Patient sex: M
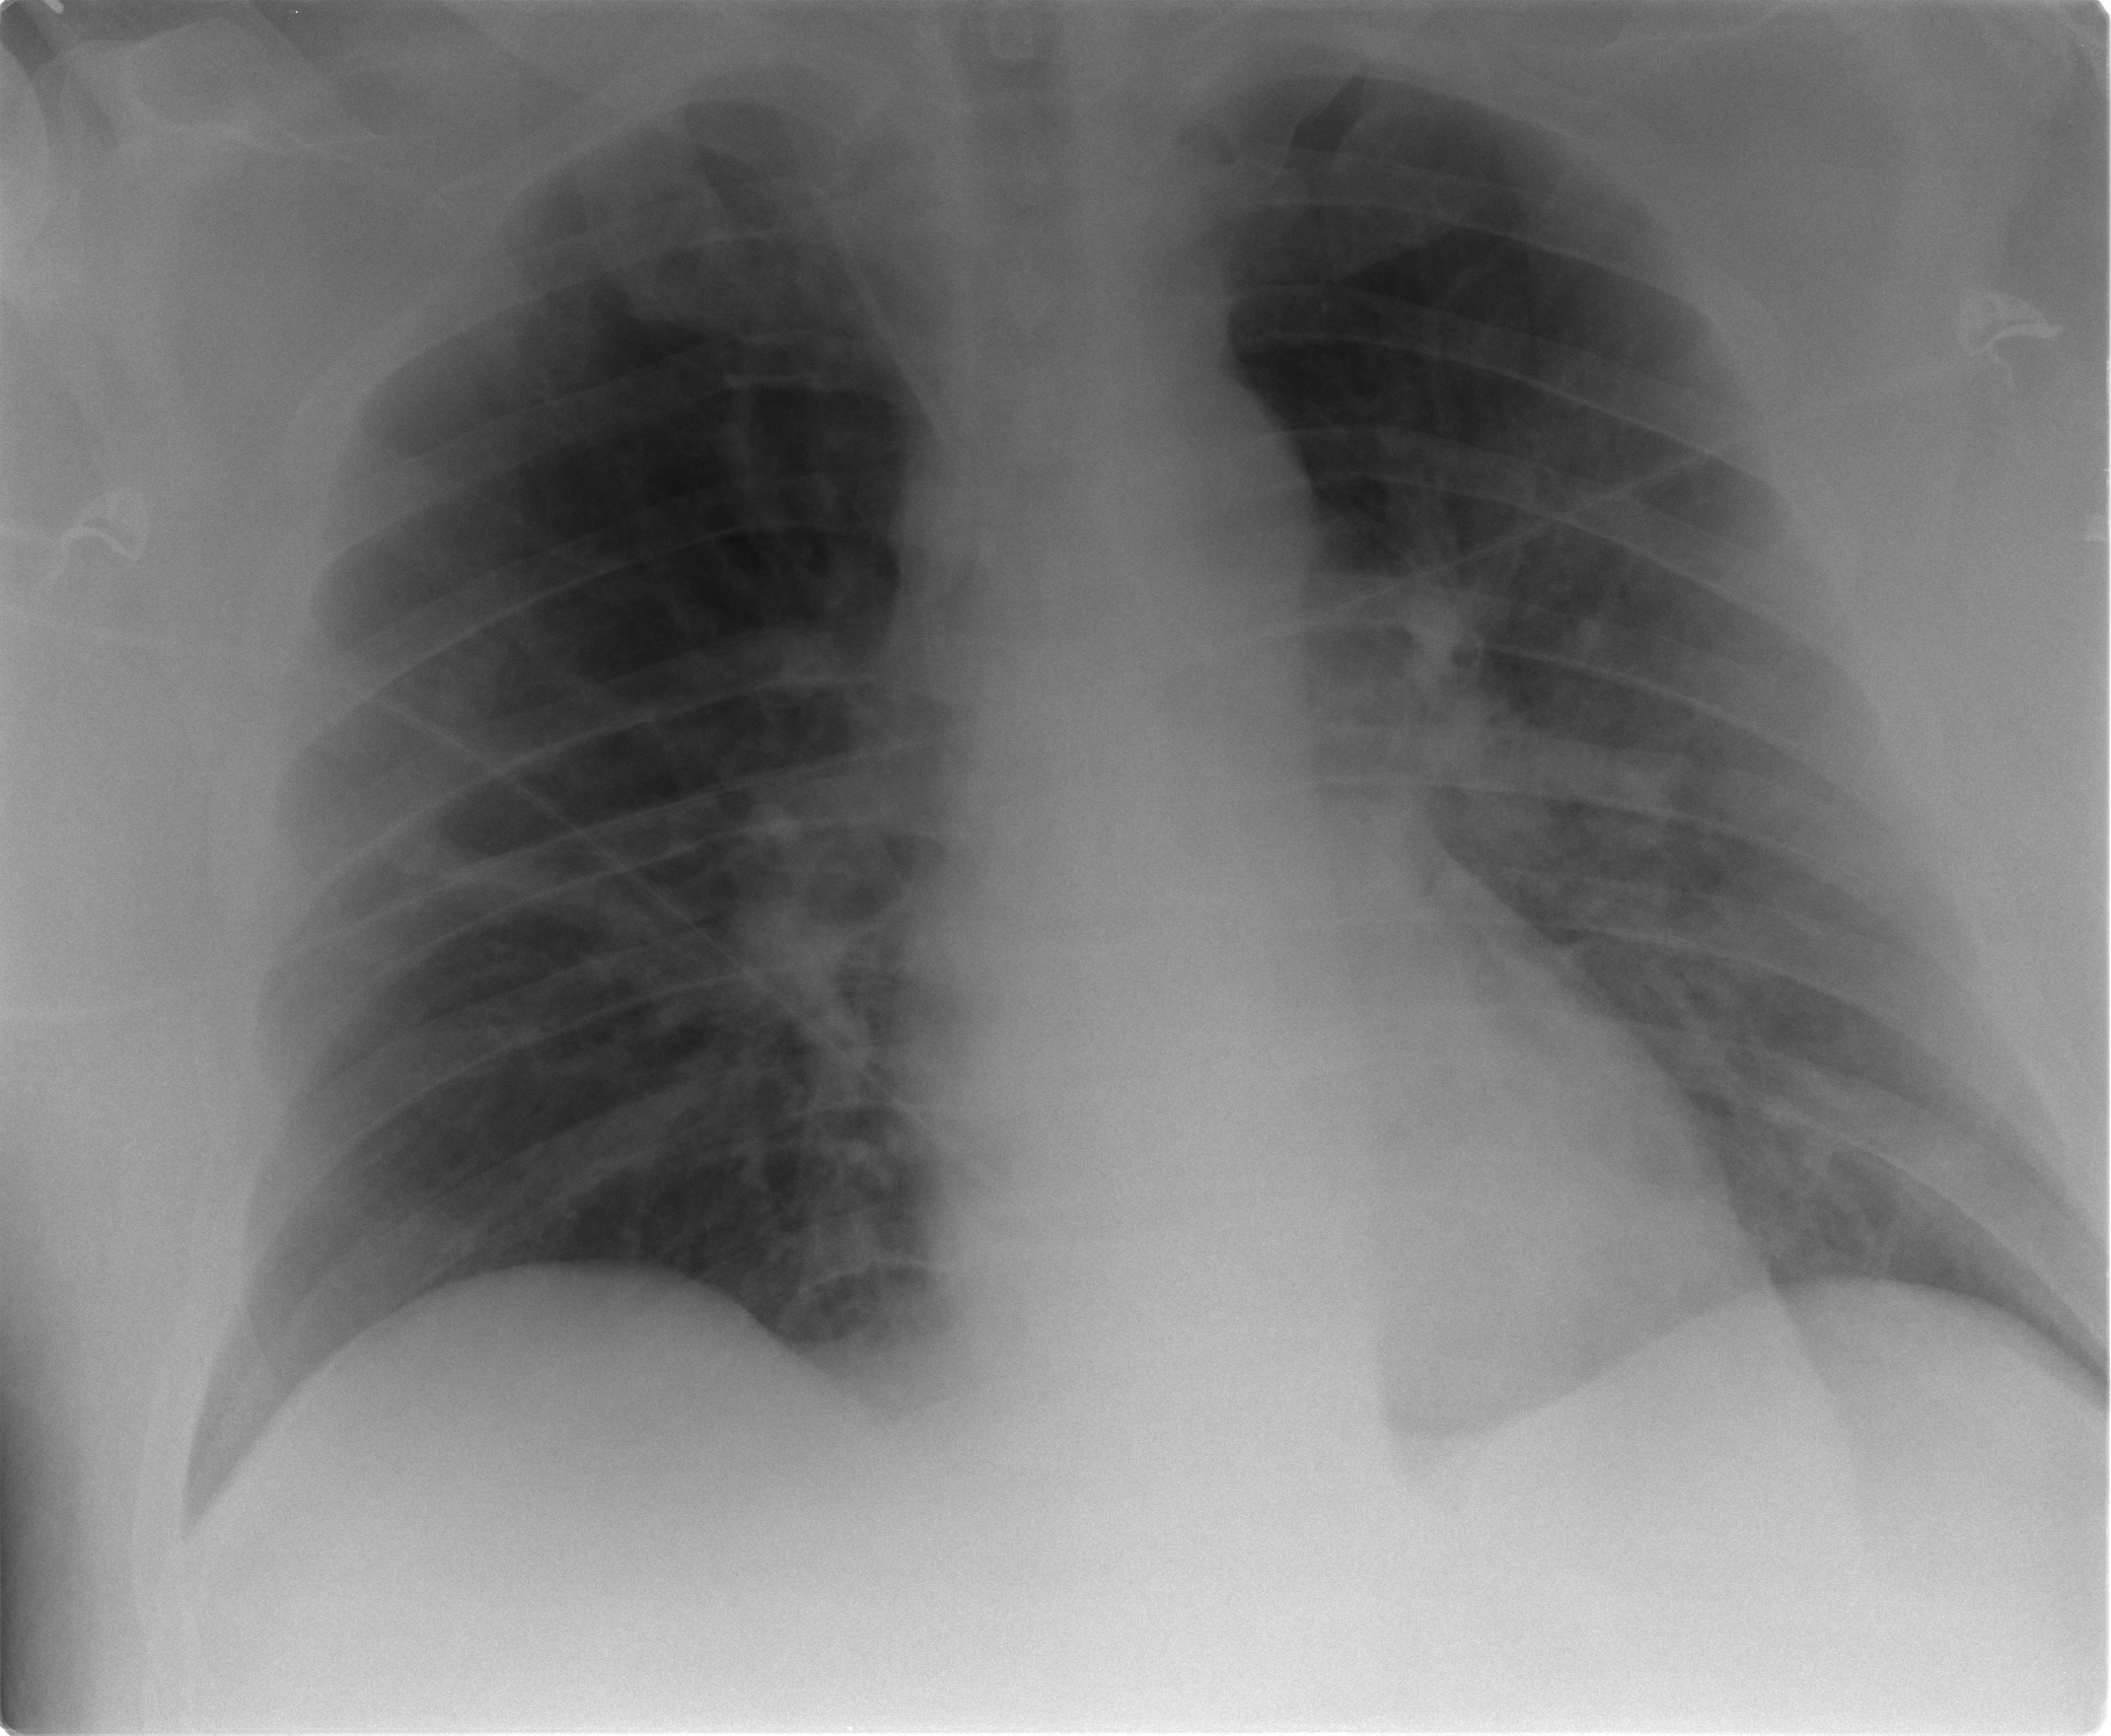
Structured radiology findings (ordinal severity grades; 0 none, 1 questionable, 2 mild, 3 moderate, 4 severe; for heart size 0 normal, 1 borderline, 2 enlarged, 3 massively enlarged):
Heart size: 1
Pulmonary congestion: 2
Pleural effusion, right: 0
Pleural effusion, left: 0
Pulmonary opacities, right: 2
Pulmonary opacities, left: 3
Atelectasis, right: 2
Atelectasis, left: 3